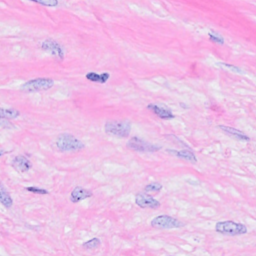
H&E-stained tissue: Breast